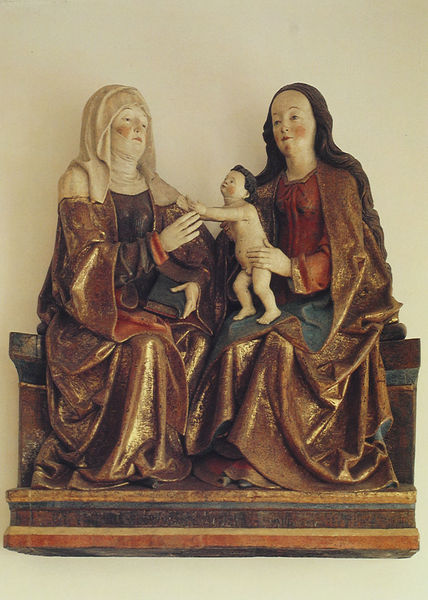
Titel: Figurengruppe Anna Selbdriit
Standort: Erfurt, Ursulinenkloster (EU - D - Thüringen)
Schlagwörter: blau, hand, nackt, umhang, frauen, sitzen, braun, holz, blick, rot, schal, schleier, tuch, schleife, arme, augen, bibel, falten, halten, hände, kirche, gewand, gold, gewänder, kind, rouge, skulptur, statue, farbe, baby, bank, nabel, faltenwurf, rit, knabe, buch, religion, altar, schnitzerei, jesus, elisabeth, maria, christi, holzfiguren, christkind